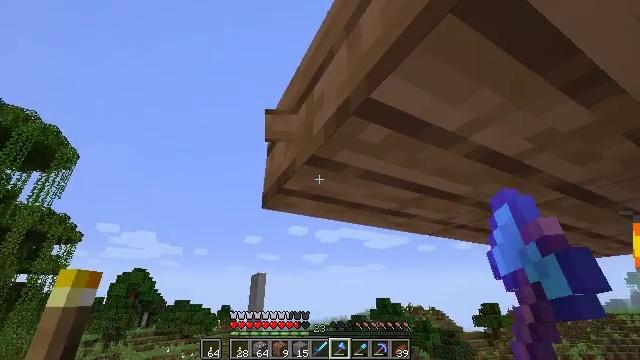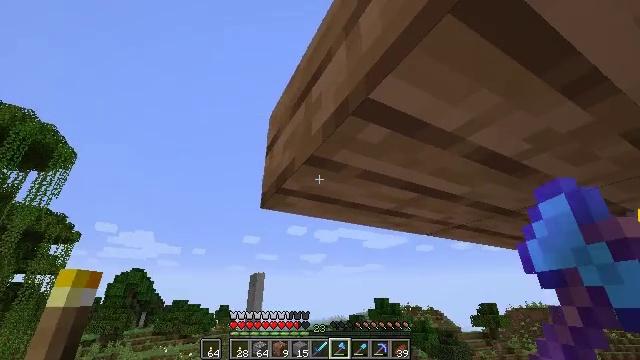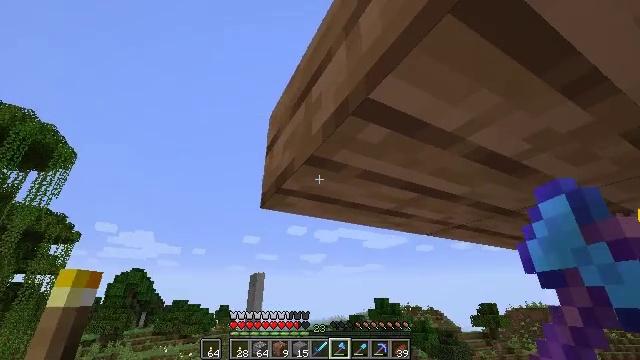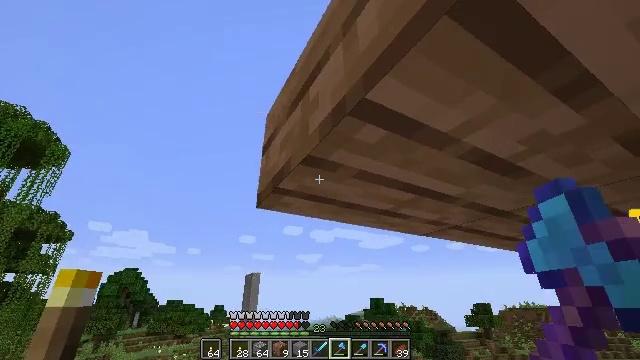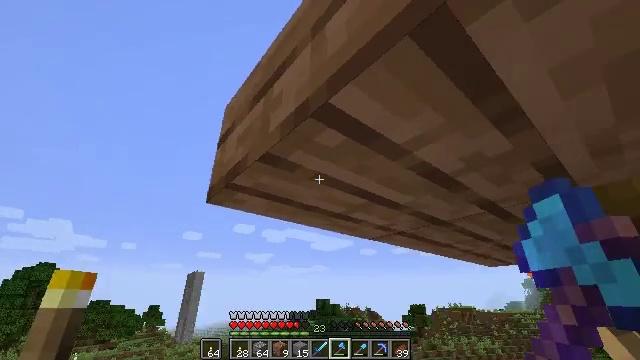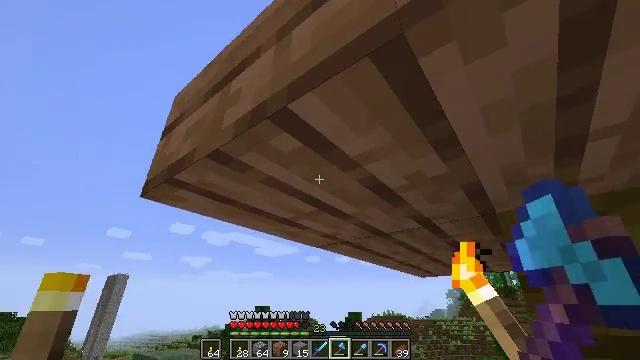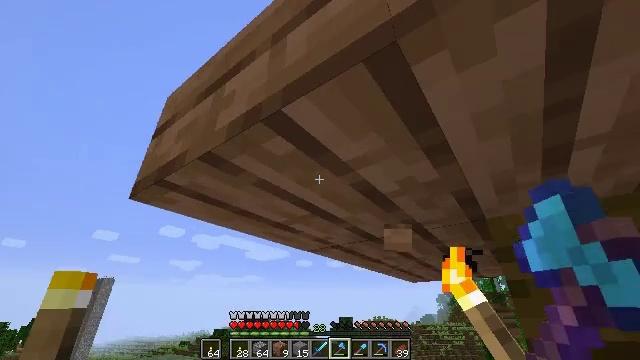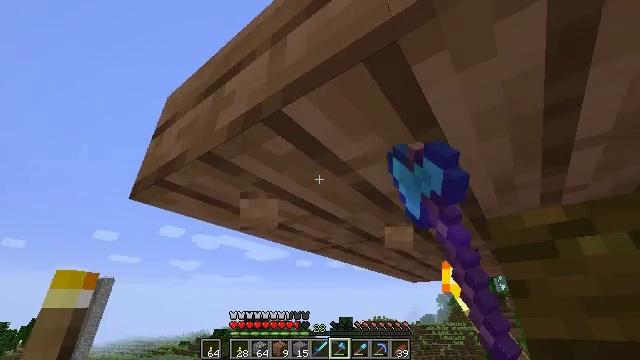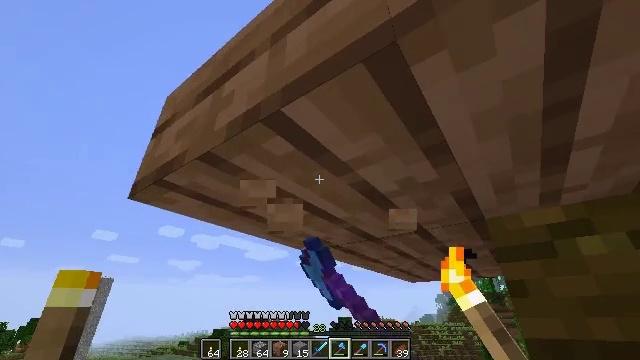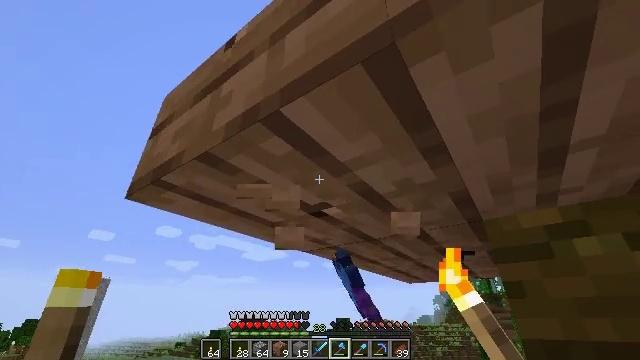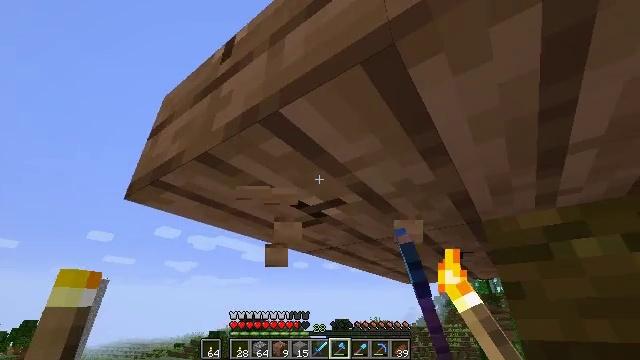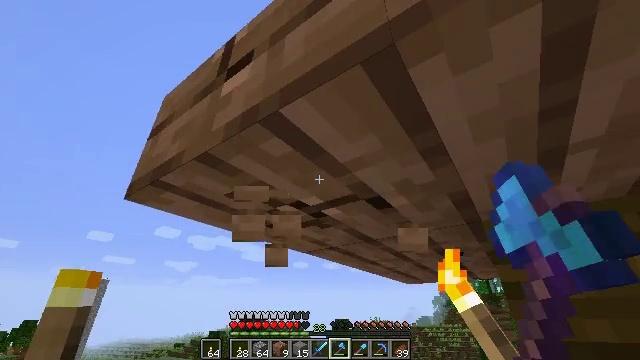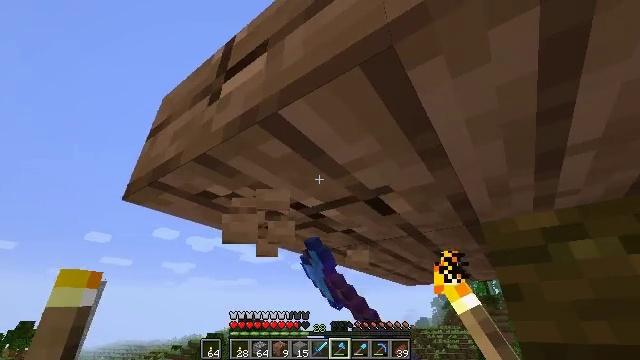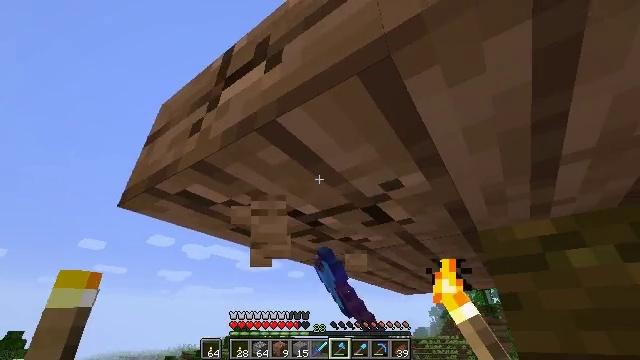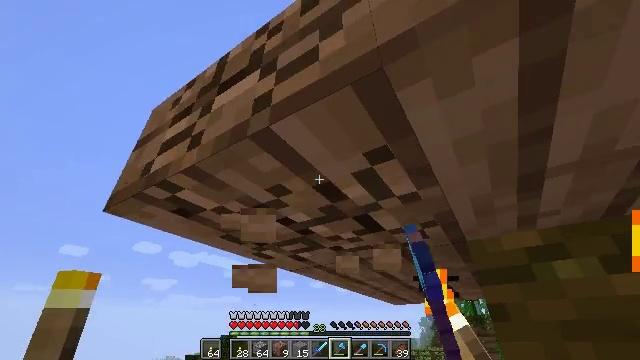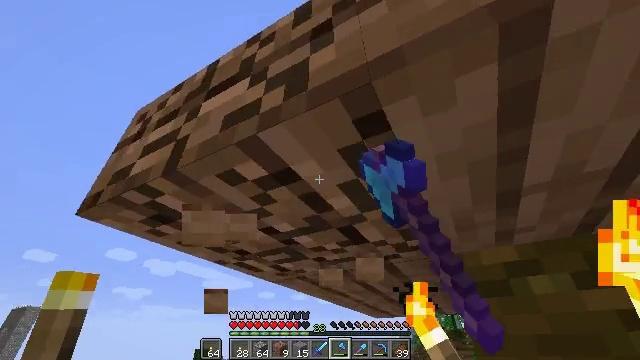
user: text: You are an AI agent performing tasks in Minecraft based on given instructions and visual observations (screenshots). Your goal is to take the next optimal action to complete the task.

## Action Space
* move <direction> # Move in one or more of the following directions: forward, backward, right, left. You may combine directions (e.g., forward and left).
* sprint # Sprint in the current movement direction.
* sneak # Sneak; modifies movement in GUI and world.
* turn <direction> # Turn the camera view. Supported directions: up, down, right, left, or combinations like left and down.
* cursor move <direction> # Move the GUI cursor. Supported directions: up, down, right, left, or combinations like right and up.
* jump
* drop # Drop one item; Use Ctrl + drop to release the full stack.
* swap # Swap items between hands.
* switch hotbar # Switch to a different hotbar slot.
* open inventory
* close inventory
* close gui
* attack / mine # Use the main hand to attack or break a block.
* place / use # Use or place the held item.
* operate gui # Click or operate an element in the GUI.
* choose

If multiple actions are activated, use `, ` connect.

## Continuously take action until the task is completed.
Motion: motion action
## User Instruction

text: Mine the jungle slab from a structure.
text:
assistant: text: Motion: no_op
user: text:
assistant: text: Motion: no_op
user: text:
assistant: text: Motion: no_op
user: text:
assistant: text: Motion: turn right
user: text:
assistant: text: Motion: turn right and up
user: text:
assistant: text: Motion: turn right, attack / mine
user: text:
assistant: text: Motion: attack / mine
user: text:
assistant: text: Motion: attack / mine
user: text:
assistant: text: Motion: attack / mine
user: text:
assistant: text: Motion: attack / mine
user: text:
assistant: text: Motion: attack / mine
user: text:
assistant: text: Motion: attack / mine
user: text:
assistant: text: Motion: turn up, attack / mine
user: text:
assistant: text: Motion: turn right and up, attack / mine
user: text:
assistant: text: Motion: turn right and up, attack / mine
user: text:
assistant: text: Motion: turn right and up, attack / mine
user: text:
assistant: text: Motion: turn right and up, attack / mine
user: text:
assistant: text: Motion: turn right and up, attack / mine
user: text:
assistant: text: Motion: turn right, attack / mine
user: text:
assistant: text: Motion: turn right, attack / mine
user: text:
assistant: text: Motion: turn right, attack / mine
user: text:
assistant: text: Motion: turn right, attack / mine
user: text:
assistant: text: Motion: attack / mine
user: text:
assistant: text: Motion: turn right, attack / mine
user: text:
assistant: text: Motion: turn right, attack / mine
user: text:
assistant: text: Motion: turn right, attack / mine
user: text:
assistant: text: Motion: attack / mine
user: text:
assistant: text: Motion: attack / mine
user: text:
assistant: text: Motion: attack / mine
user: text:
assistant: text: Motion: move forward and move right, attack / mine